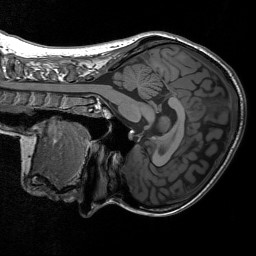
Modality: T1w
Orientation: sagittal
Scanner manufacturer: siemens
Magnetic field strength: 3 T
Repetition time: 1.76 s
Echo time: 0.0022 s